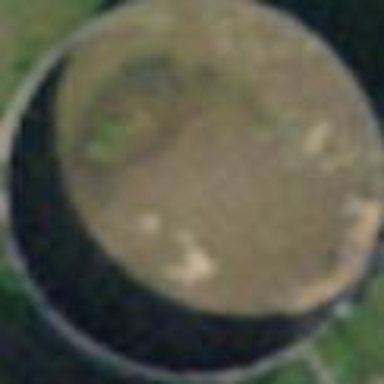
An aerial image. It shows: Silo building.